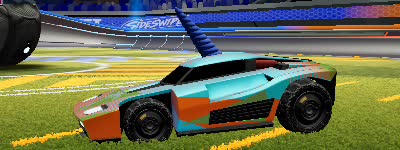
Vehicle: breakout